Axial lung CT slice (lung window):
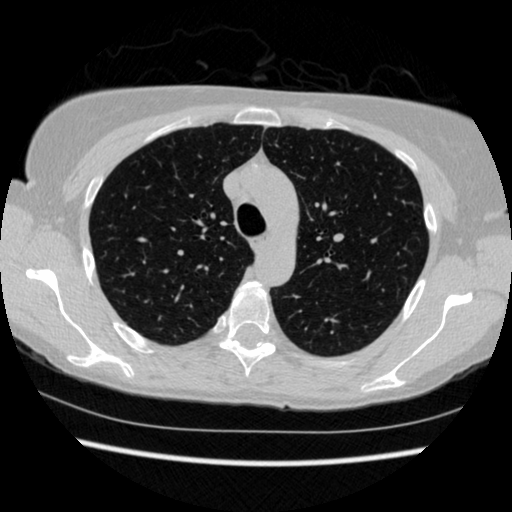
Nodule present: no